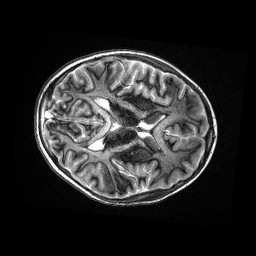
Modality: MP2RAGE
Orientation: axial
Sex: male
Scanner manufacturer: siemens
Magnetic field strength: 3 T
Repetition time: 5 s
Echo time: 0.00368 s